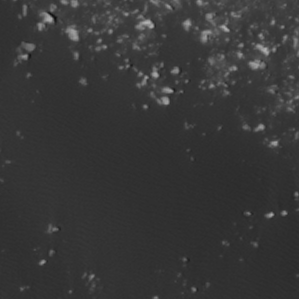
Label: non_frost